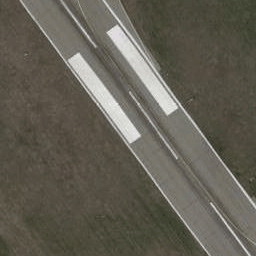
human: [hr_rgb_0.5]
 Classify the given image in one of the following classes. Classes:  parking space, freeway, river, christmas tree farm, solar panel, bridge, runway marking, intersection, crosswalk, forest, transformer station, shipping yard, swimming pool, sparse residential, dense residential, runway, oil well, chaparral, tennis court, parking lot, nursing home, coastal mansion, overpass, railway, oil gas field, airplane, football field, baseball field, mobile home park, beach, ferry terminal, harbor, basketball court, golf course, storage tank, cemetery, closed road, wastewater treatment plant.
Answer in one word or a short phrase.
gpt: runway